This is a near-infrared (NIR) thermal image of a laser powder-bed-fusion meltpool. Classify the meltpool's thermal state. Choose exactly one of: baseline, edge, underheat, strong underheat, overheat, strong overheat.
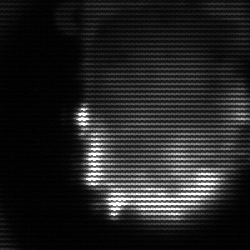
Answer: baseline